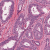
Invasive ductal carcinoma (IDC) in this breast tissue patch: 0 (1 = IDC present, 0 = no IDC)